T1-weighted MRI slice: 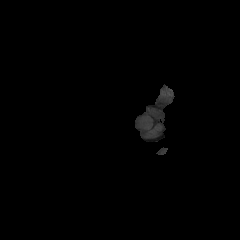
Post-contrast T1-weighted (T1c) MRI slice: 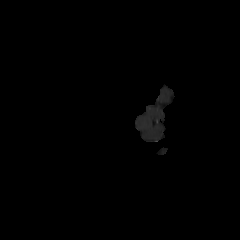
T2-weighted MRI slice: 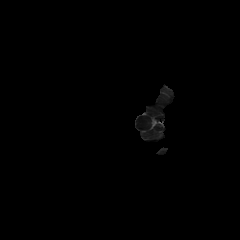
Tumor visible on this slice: no